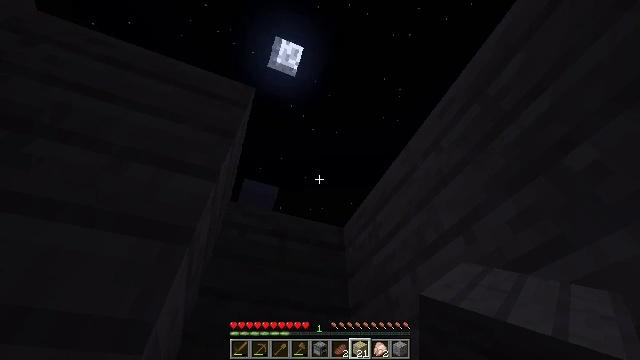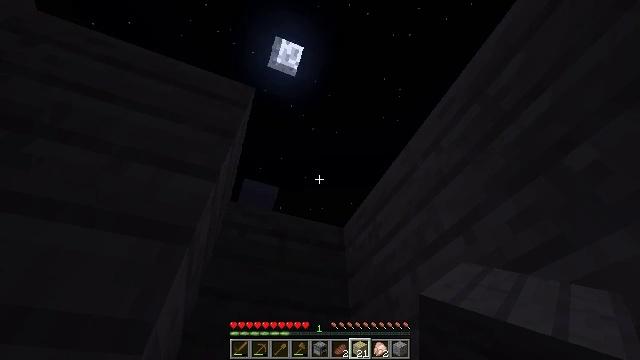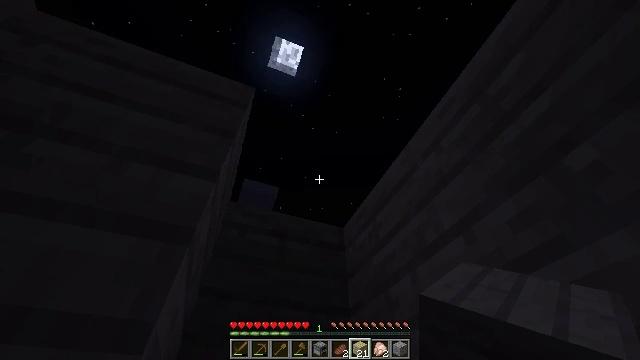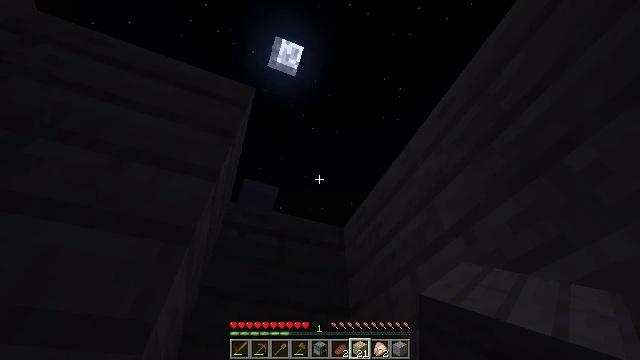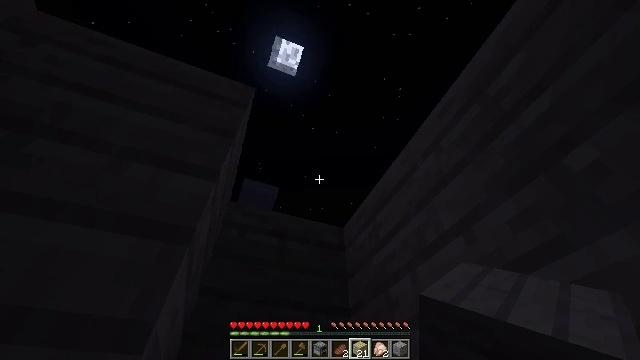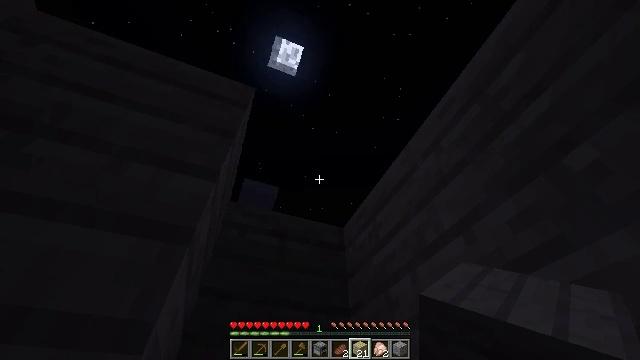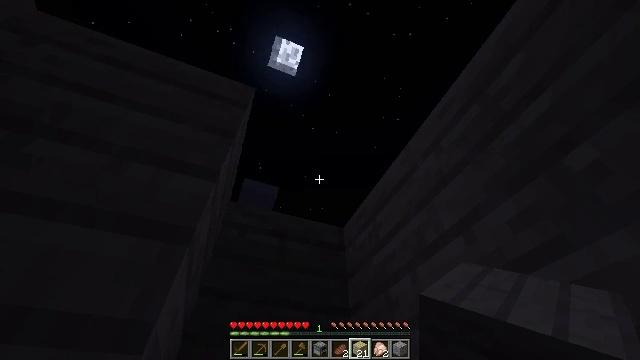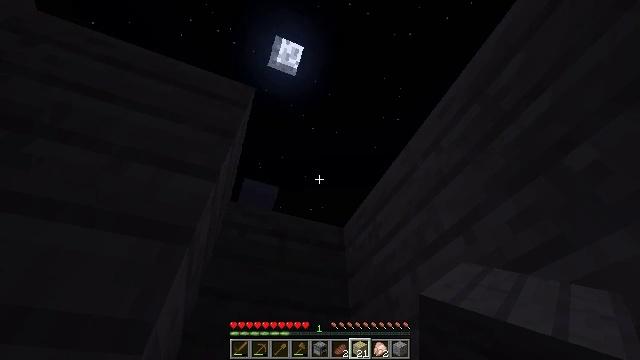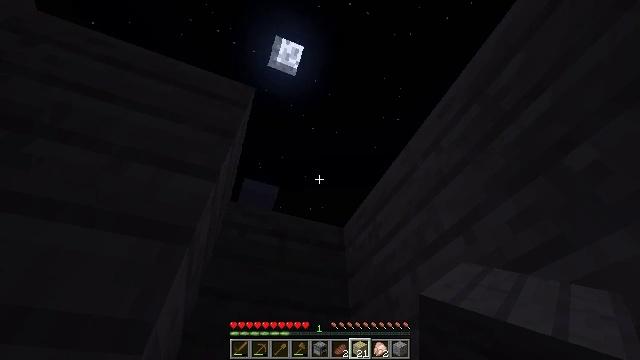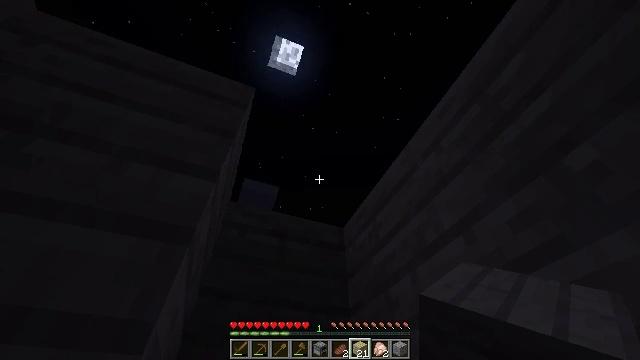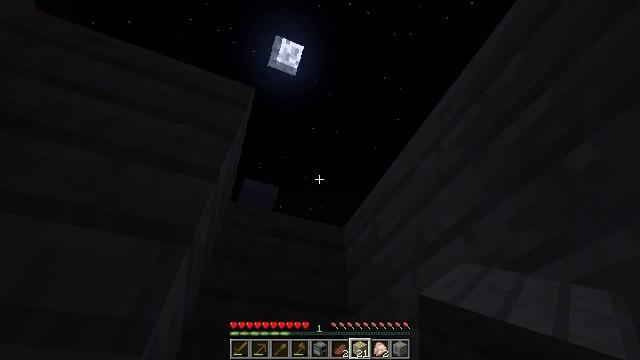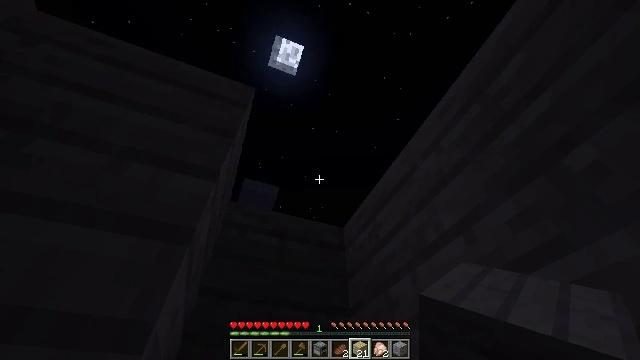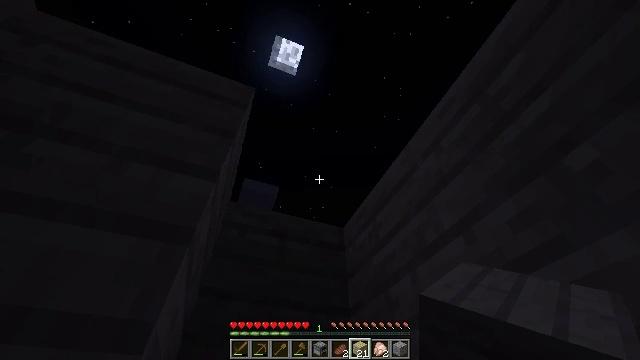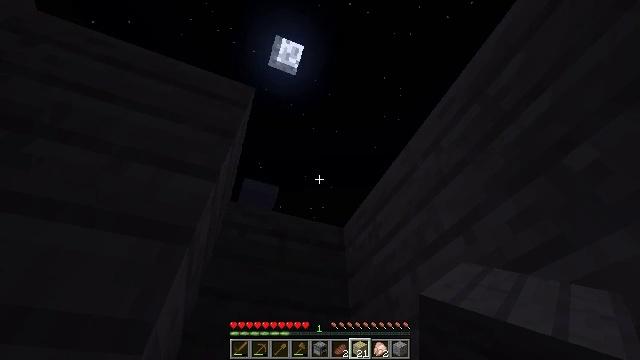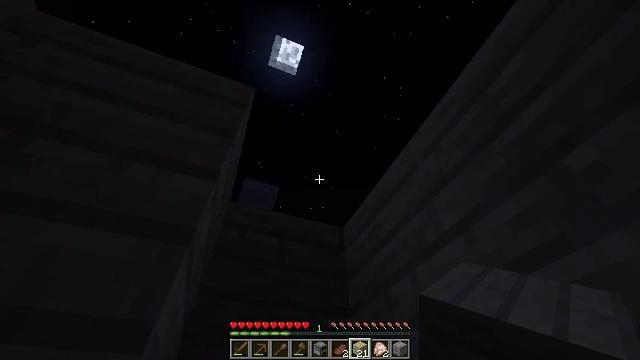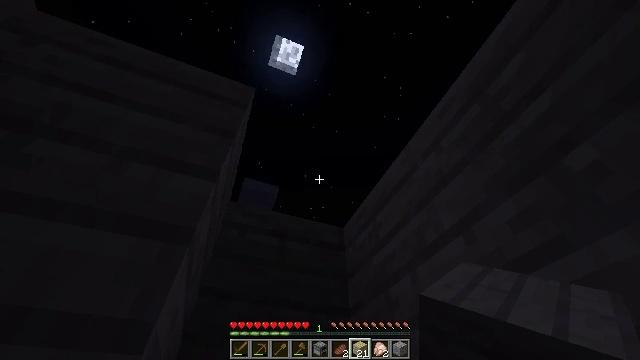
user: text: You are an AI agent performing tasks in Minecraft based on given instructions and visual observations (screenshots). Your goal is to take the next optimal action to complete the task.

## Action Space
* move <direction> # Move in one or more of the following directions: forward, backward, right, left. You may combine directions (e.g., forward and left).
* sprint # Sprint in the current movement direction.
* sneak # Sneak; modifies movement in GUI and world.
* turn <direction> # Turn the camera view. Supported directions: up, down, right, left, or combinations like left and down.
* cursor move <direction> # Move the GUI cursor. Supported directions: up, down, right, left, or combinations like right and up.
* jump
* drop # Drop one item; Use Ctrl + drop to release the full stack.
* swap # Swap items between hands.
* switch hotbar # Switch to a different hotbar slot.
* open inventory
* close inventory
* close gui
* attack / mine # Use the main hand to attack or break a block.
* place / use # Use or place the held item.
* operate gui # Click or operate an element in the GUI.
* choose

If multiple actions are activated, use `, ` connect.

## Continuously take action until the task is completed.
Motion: motion action
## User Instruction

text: Mine the birch planks.
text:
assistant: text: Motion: no_op
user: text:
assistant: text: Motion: no_op
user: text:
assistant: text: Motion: no_op
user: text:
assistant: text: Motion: no_op
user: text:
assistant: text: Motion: no_op
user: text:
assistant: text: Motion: no_op
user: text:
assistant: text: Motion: no_op
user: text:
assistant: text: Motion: no_op
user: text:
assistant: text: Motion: no_op
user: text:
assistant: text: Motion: no_op
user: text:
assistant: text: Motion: no_op
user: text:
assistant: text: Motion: no_op
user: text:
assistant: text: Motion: no_op
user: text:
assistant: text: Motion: no_op
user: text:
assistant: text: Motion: no_op
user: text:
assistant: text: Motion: no_op
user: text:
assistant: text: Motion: no_op
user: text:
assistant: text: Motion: no_op
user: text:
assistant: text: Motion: no_op
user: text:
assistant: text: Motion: no_op
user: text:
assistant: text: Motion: no_op
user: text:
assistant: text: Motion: no_op
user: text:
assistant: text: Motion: no_op
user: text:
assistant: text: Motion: no_op
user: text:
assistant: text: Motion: no_op
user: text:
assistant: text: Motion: no_op
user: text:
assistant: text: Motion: no_op
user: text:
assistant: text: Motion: no_op
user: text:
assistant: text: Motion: no_op
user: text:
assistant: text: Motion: no_op